Aerial crown-view tile of a tropical tree (Barro Colorado Island, Panama), acquired 20240813:
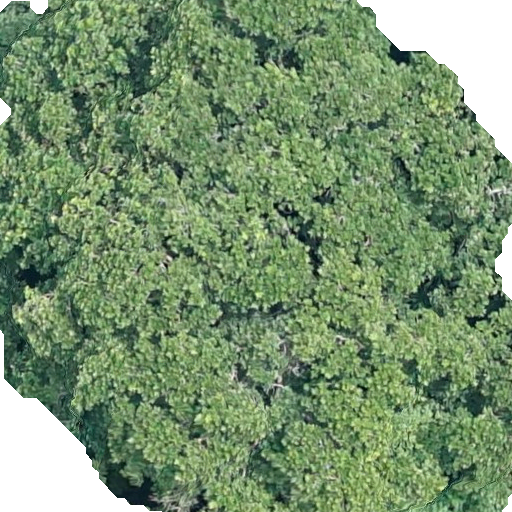
Species: Anacardium occidentale
GBIF accepted scientific name: Anacardium occidentale
Crown area: 420.224 m²